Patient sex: M
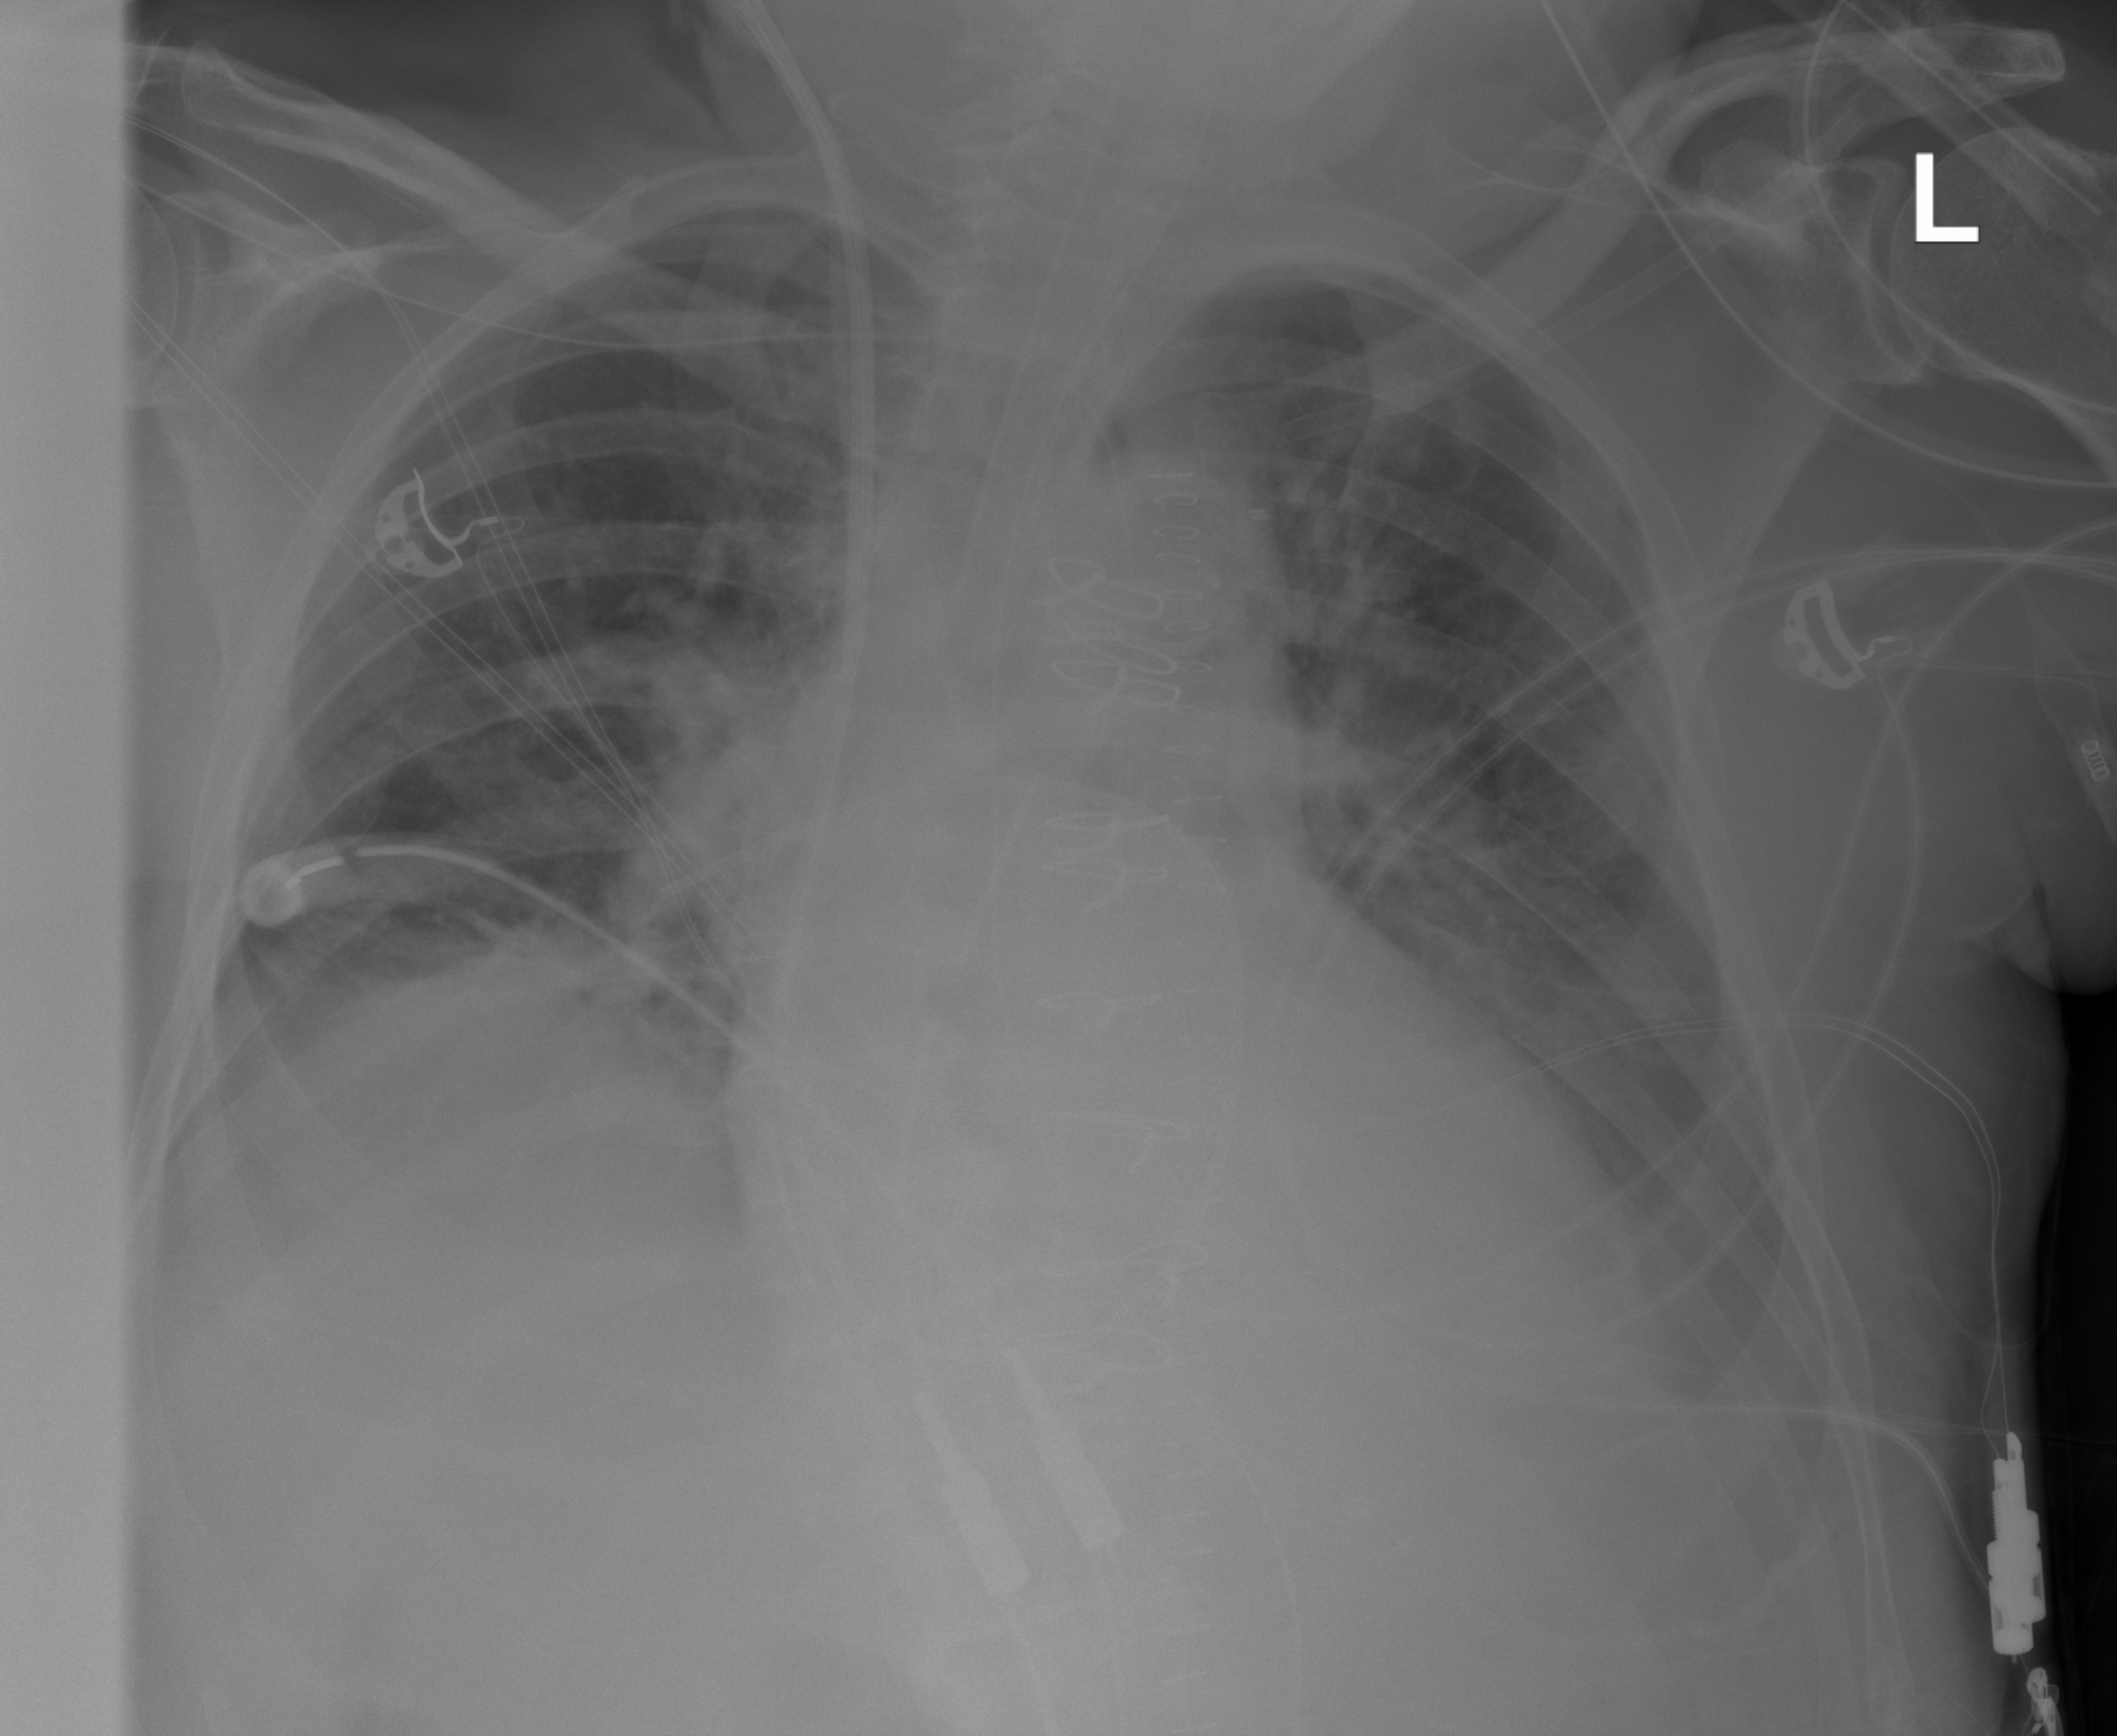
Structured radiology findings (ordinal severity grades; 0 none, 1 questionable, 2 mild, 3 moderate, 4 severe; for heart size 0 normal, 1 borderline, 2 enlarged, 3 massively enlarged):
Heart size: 1
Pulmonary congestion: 2
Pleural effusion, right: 0
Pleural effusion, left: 2
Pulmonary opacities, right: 2
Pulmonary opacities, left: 0
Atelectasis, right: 2
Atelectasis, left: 2